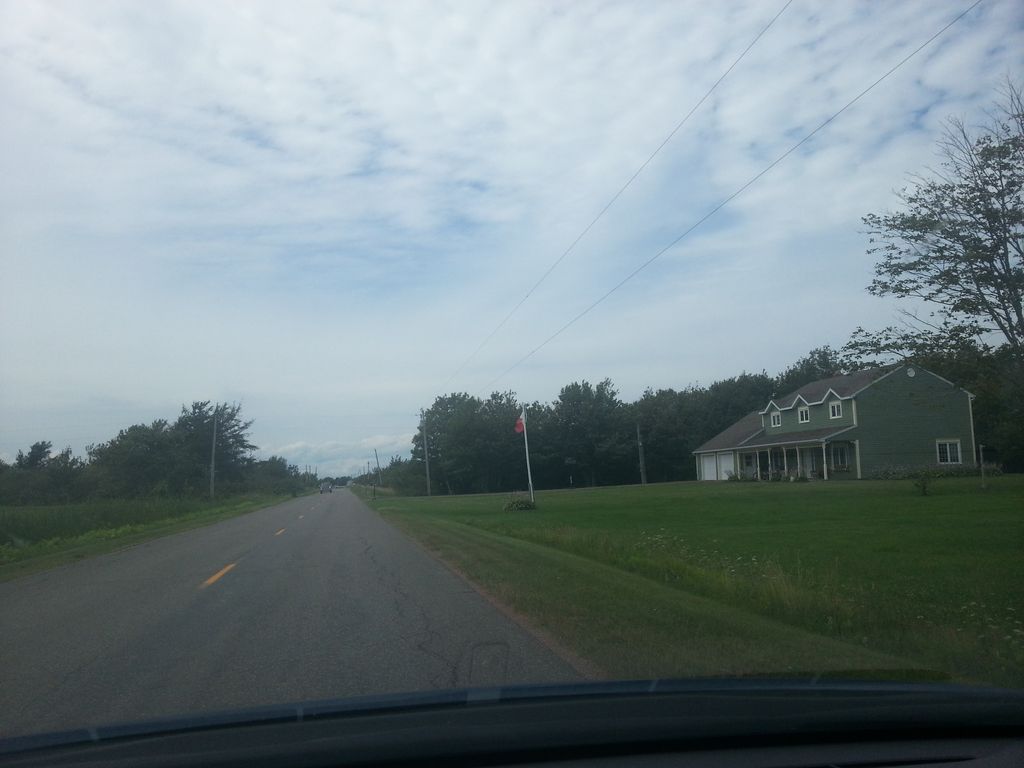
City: charlottetown